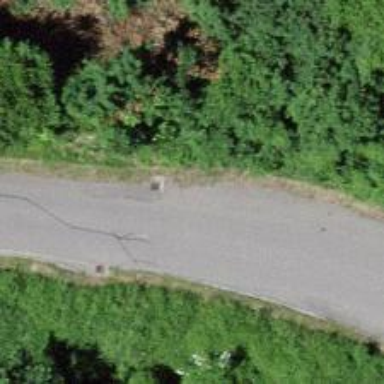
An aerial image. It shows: Unclassified road with asphalt surface.